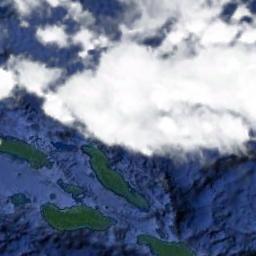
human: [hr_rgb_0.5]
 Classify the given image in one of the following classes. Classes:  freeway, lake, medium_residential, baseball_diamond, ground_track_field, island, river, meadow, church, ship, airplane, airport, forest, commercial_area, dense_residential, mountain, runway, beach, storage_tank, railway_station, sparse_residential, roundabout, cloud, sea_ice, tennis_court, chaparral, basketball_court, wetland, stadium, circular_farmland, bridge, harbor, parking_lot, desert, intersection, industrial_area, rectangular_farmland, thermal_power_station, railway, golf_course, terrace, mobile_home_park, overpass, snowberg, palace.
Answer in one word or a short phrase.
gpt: cloud